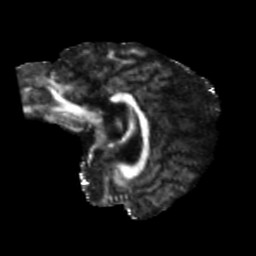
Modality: FA
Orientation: sagittal
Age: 50
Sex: female
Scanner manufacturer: siemens
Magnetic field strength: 3 T
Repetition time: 5.47 s
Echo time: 0.0854 s